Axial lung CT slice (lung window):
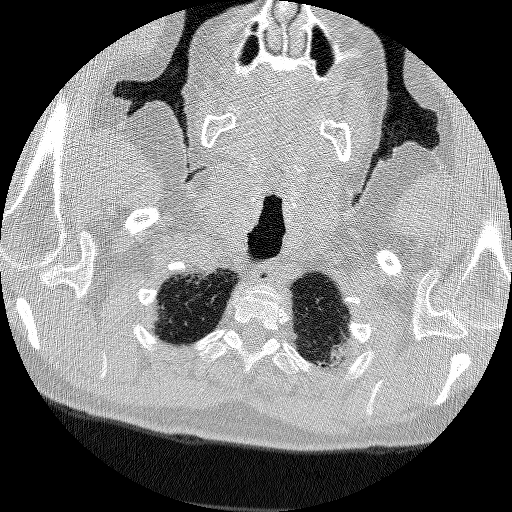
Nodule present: no